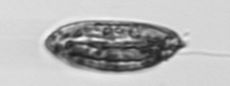
Label: Katodinium_or_Torodinium